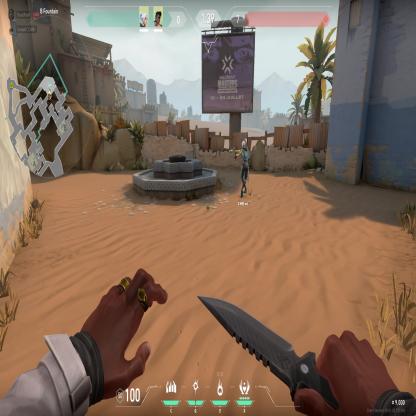
Label: teammate